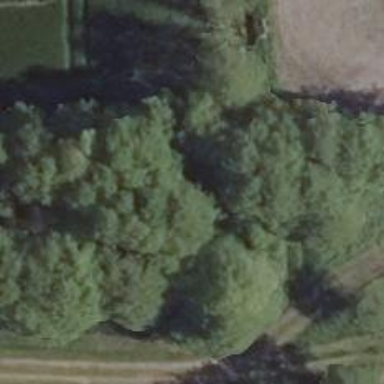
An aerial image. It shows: Row of trees in natural setting.